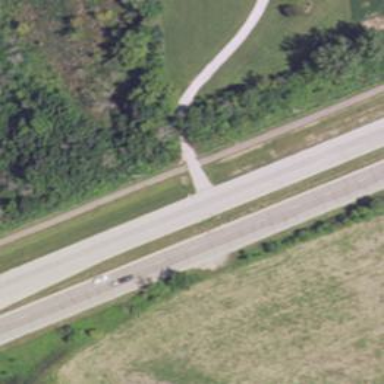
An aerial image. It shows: Cycleway.